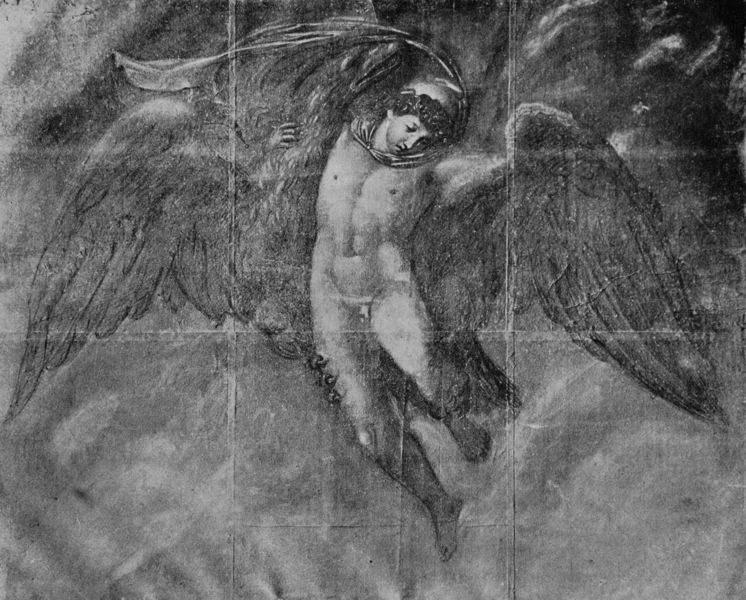
Titel: Ganymed, vom Adler getragen
Künstler: Asmus Jakob Carstens
Standort: Weimar
Institution: Kunstsammlungen zu Weimar
Schlagwörter: adler, akt, flügel, hand, himmel, kopf, mann, nackt, schatten, umhang, vogel, weiß, wolken, grau, licht, nacht, schwarz, skizze, zeichnung, blick, schal, tuch, wolke, haube, symbolismus, kappe, mütze, arme, augen, barock, falten, federn, gesicht, tragen, porträt, wind, haare, mantel, kind, frontal, locken, traurig, fliegen, engel, beine, relief, bein, wangen, papier, schnabel, italien, graphik, sturm, wehen, festhalten, knie, fallen, geneigt, rechtecke, penis, antike, buch, flug, kohle, schweben, druck, stich, schwarzweiß, fliegend, bleistift, haarkranz, ausgebreitet, helm, krallen, entwurf, mythologie, gravur, karton, männlich, schwul, leiden, muskel, zeus, fall, sturz, entführung, greif, greifvogel, schwingen, griechenland, geknickt, fresko, hermes, amor, kupferstich, erzengel, schwebend, graus, knick, aufstieg, raster, hubertus, retten, verkündigung, elf, phoenix, ikarus, ganymed, fliegt, daedalus, gantfigur, tflügel, ganimed, schlumpf, kniffe